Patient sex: M
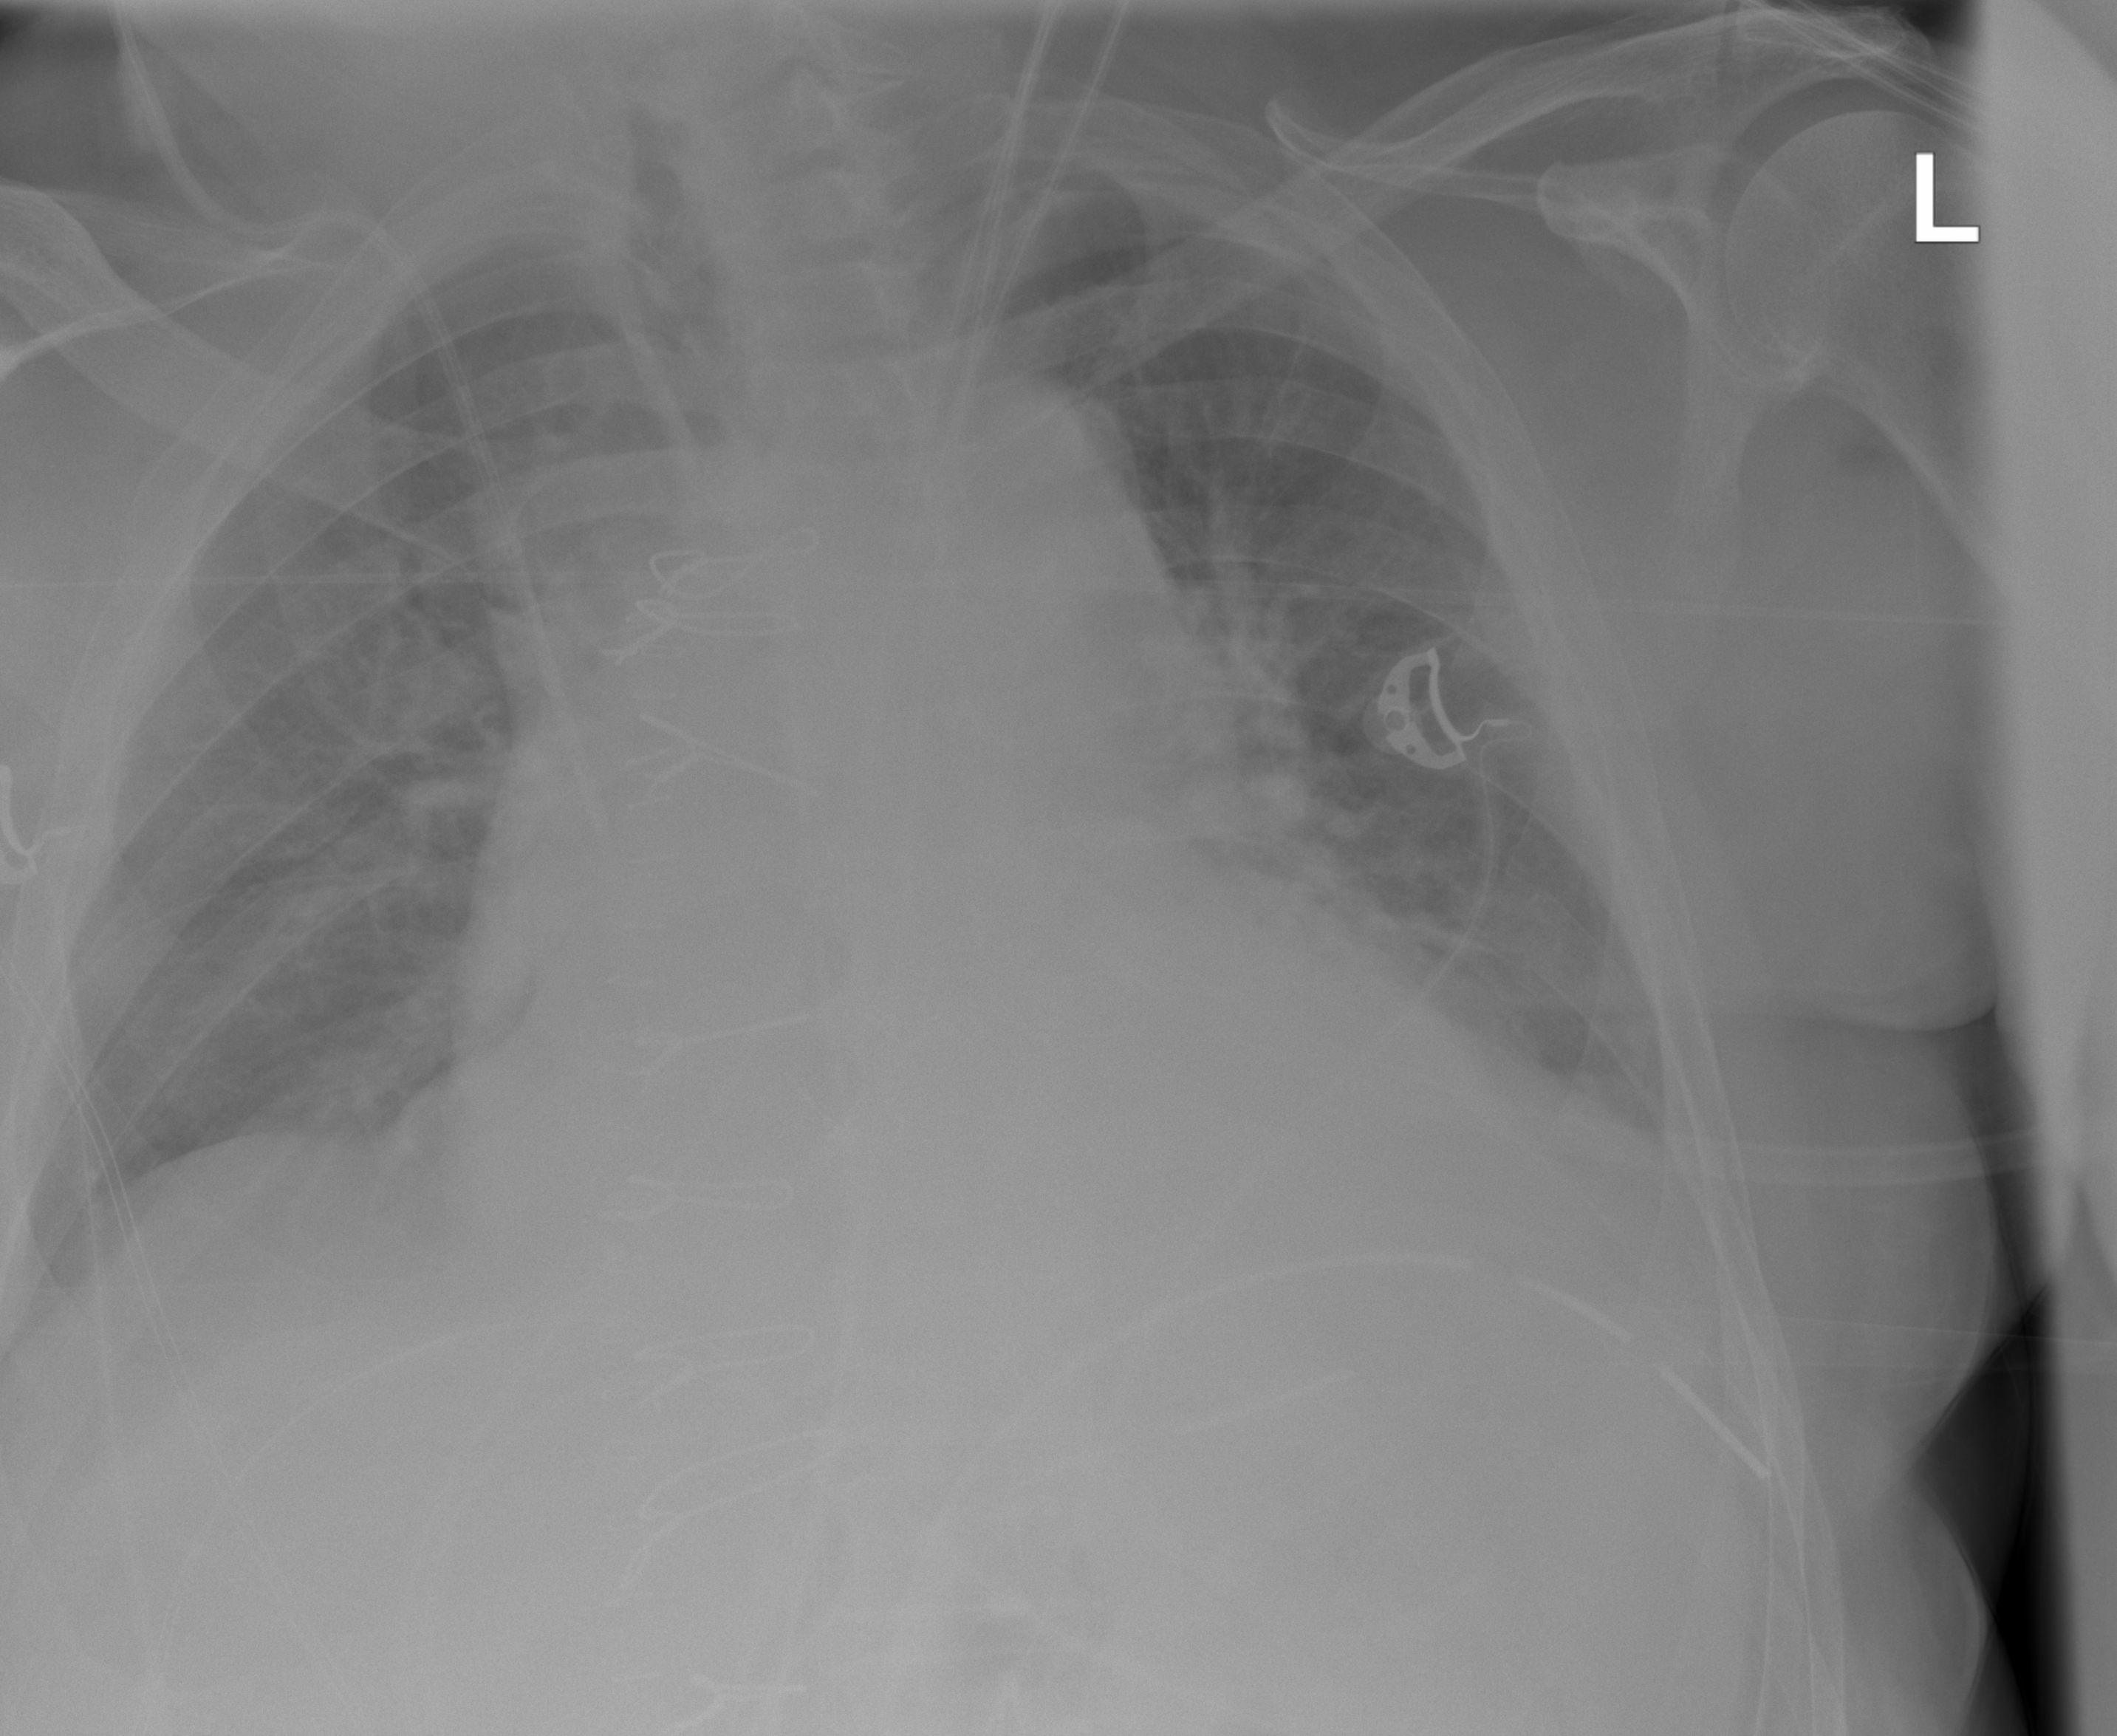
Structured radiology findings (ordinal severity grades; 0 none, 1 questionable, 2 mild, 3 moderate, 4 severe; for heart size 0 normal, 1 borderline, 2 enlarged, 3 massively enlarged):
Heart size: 1
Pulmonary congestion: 2
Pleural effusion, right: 0
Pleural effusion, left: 1
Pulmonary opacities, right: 0
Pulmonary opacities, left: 0
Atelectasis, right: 2
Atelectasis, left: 2